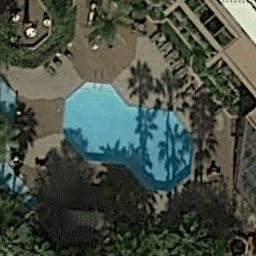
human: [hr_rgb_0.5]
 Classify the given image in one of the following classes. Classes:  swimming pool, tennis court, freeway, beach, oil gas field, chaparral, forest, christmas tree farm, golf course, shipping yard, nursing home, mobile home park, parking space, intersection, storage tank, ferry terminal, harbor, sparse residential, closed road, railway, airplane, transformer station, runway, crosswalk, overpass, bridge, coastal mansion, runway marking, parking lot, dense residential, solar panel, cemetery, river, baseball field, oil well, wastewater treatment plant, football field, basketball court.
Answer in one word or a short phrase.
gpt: swimming pool